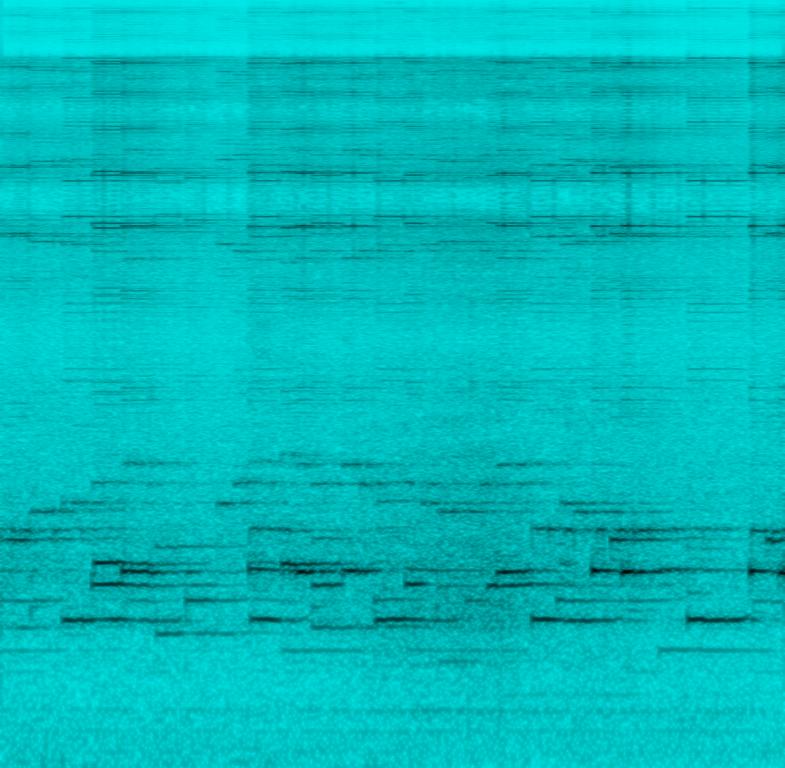
A classical sounding music piece which sounds like a music box being played through a tiny, distorted speaker of an ice cream truck. Low fidelity.